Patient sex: M
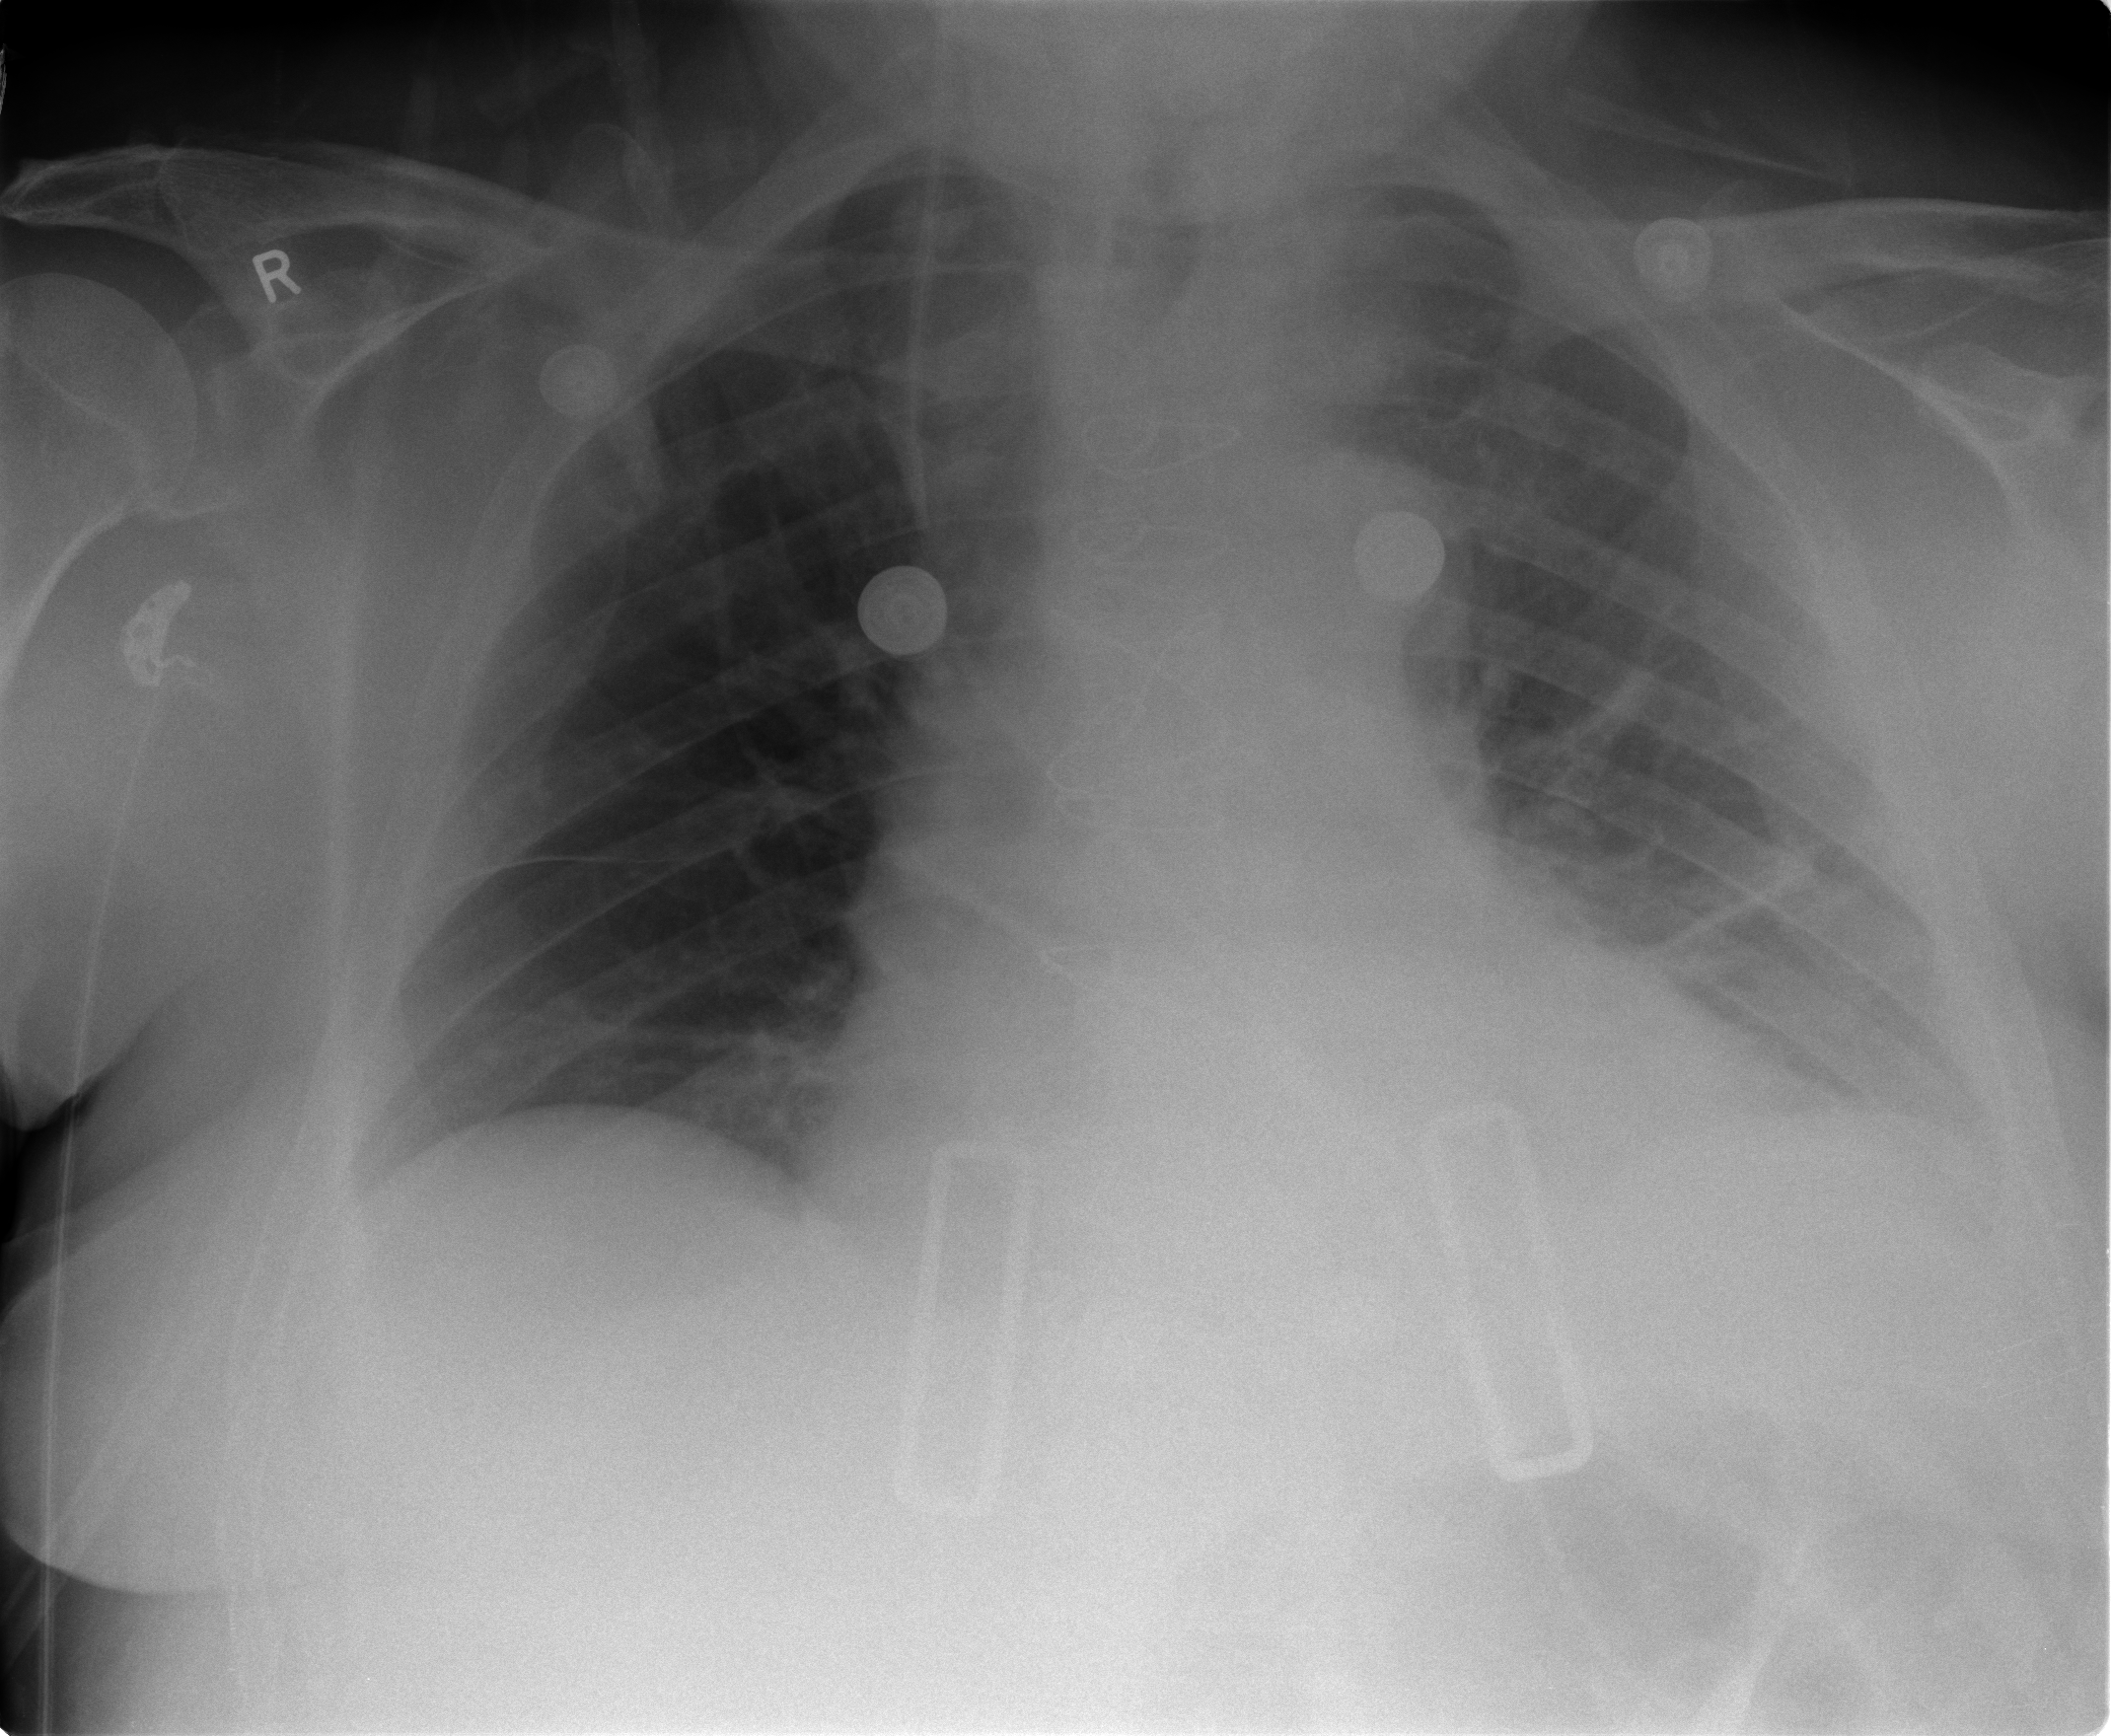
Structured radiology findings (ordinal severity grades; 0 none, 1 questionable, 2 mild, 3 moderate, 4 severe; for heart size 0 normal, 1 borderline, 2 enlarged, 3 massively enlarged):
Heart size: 2
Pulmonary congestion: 2
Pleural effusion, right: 1
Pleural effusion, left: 2
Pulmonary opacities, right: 0
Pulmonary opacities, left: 0
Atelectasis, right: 1
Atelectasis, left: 2